Aerial crown-view tile of a tropical tree (Barro Colorado Island, Panama), acquired 20240716:
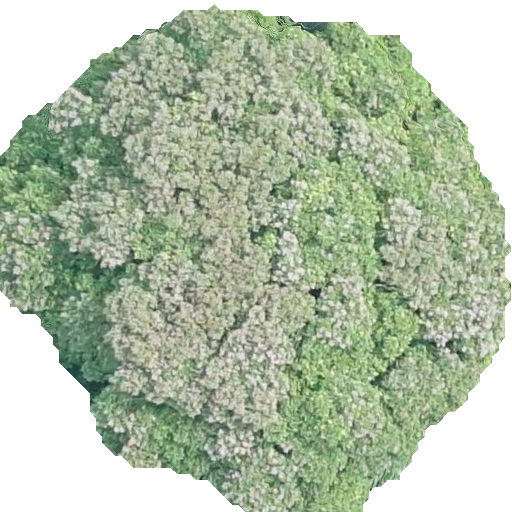
Species: Dipteryx oleifera
GBIF accepted scientific name: Dipteryx oleifera
Crown area: 306.307 m²